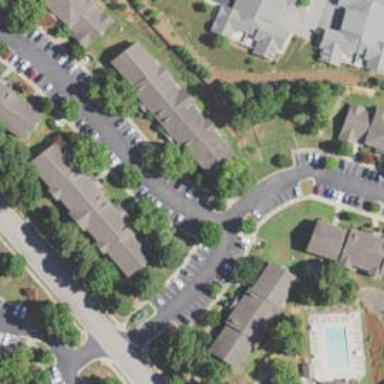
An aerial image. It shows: Residential building.